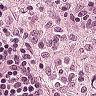
Metastatic tissue present: no